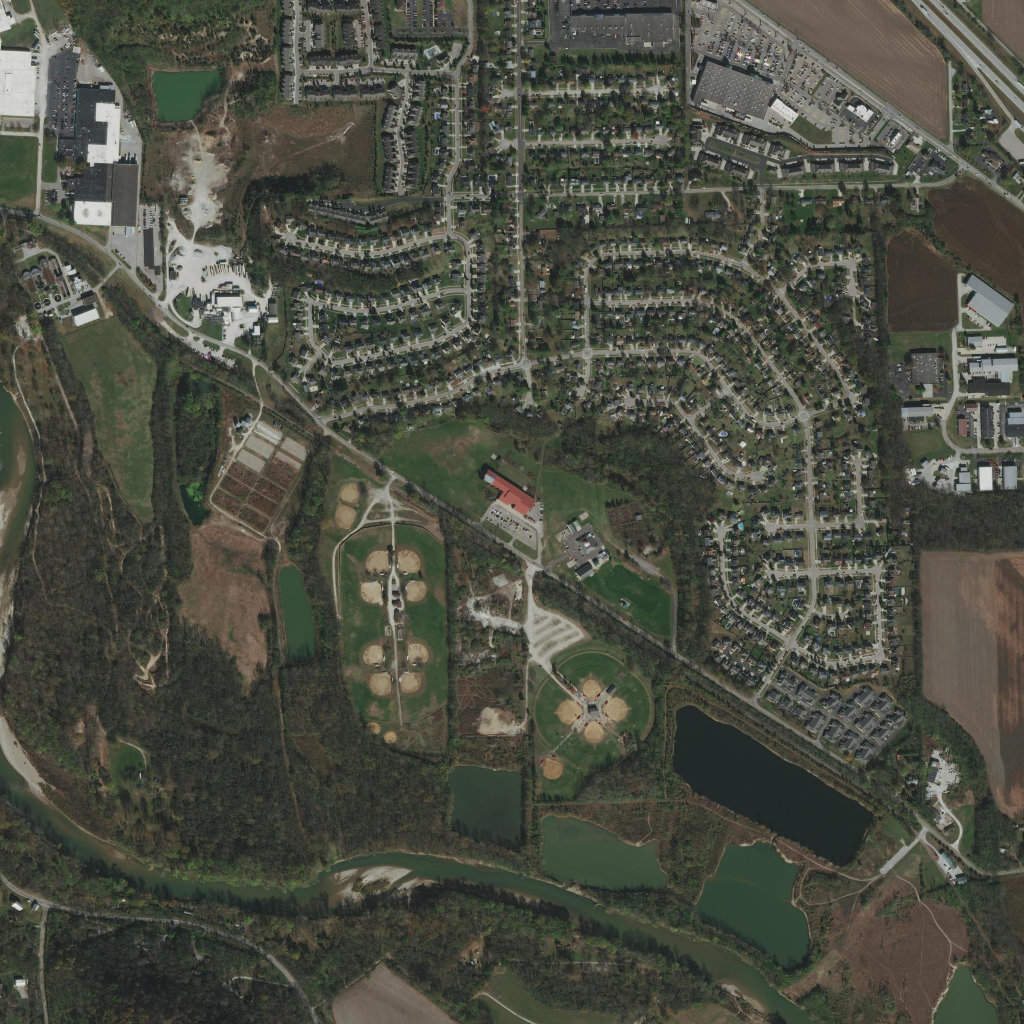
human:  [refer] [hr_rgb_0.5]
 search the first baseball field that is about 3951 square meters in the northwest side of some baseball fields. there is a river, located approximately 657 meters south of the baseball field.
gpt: <box>[[32, 44, 35, 49, 0]]</box>